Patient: sex M, age 75
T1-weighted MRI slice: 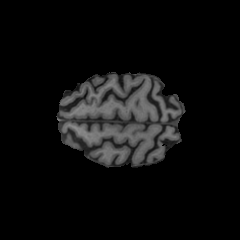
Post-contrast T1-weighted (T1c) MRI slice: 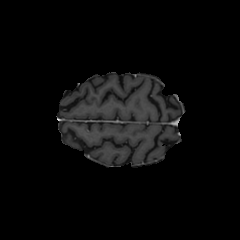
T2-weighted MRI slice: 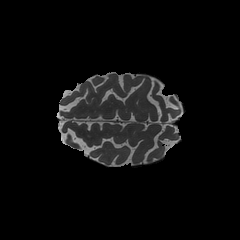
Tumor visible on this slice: no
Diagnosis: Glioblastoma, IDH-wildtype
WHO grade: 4